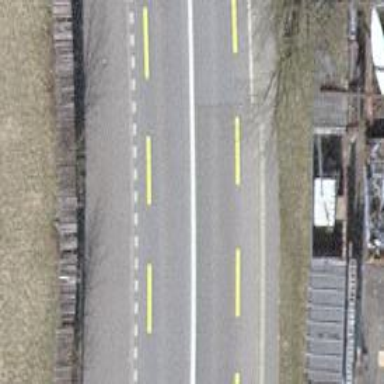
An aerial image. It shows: Primary highway with asphalt surface and designated lane for cyclists.